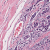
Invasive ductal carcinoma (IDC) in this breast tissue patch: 1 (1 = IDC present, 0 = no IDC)